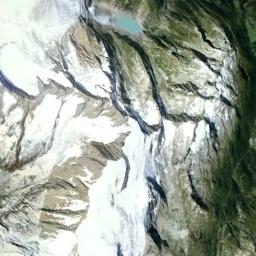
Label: snowberg